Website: macys
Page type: gifting
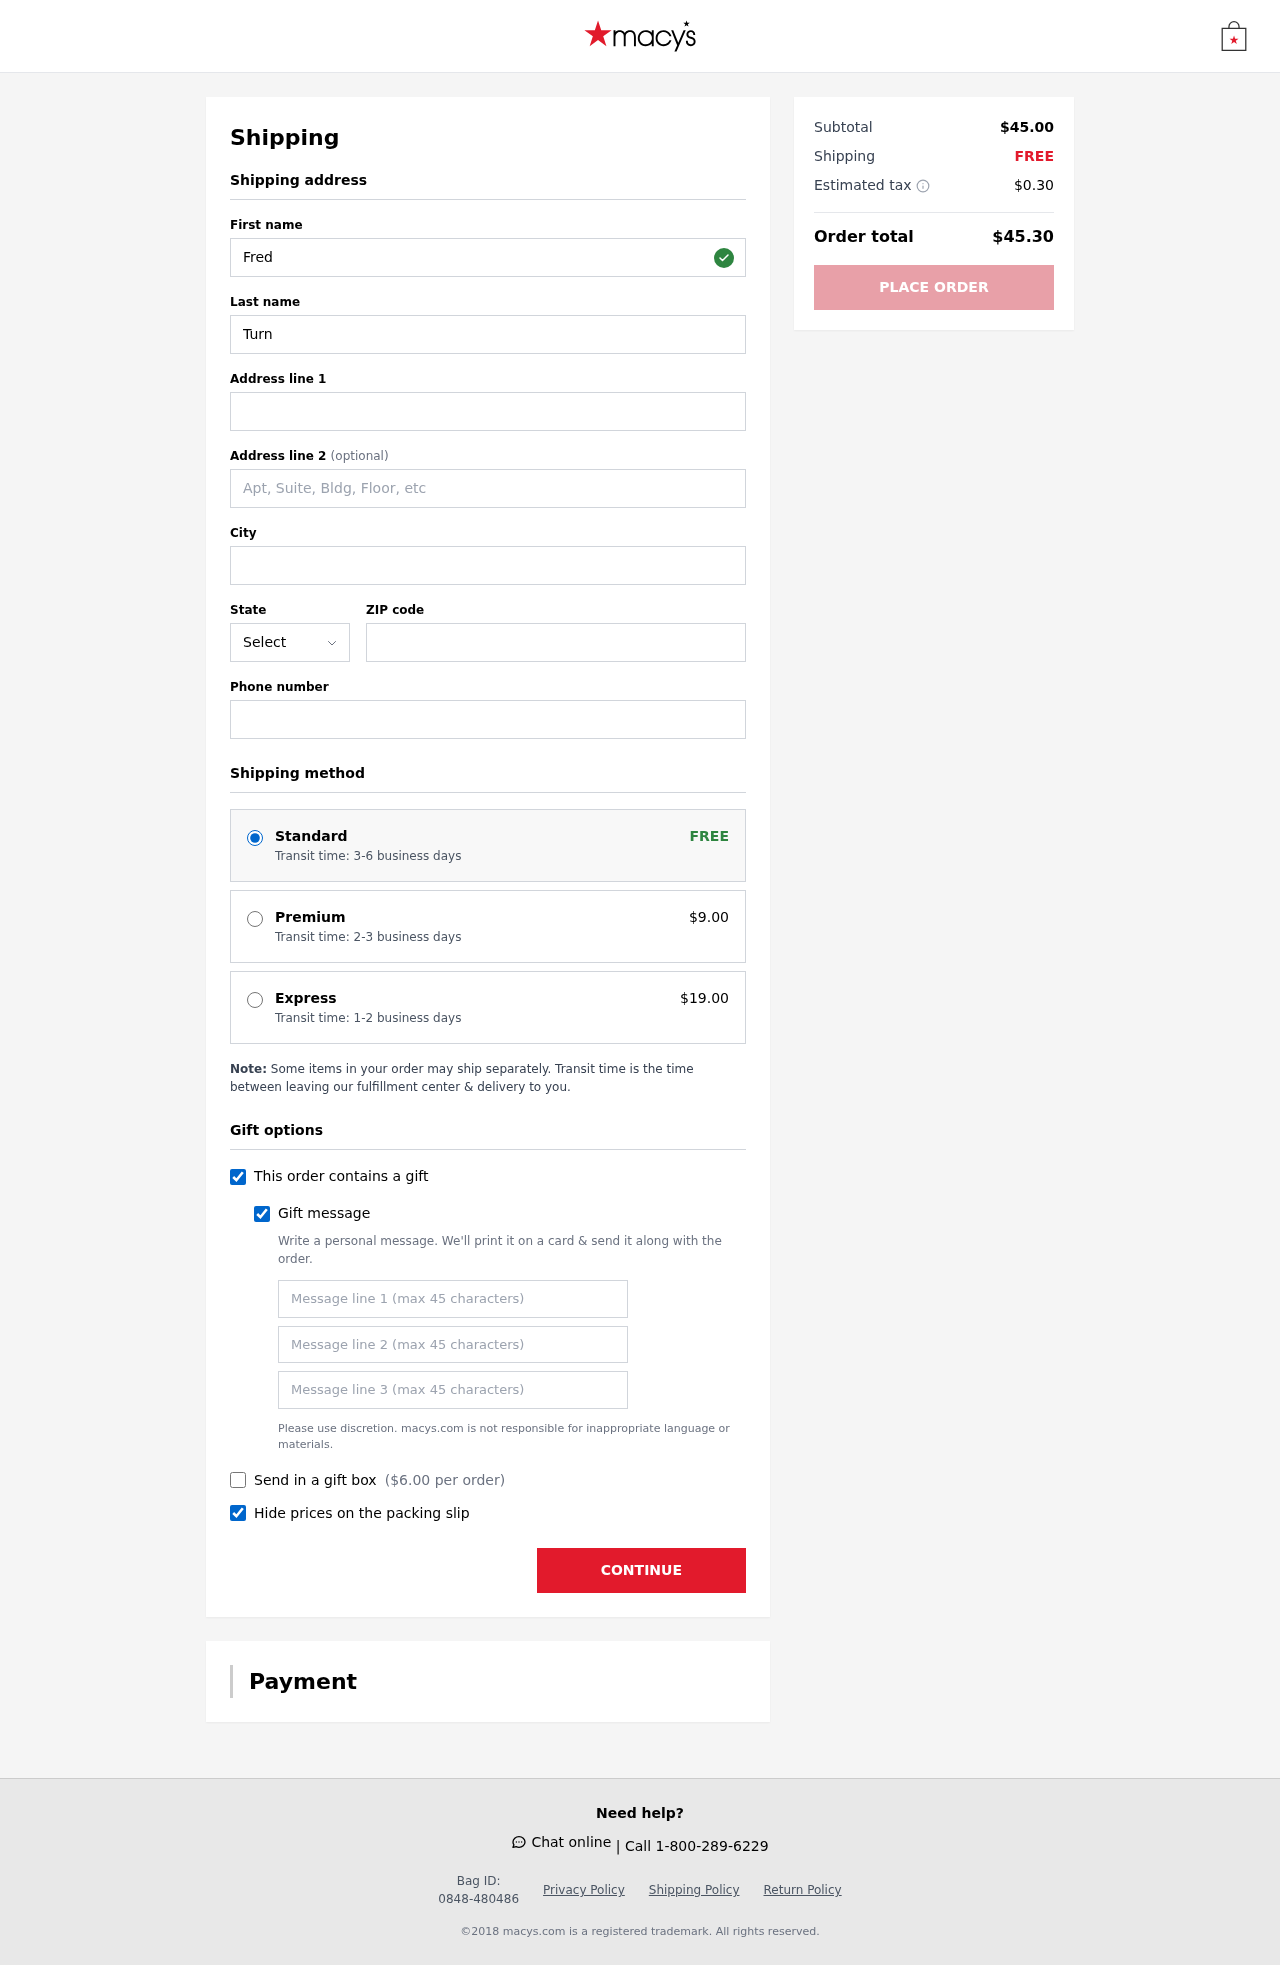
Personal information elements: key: PII_STATE_ABBR
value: MD
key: PII_FIRSTNAME
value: Fred
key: PII_LASTNAME
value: Turner
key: PII_STREET
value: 945 Erickson Shores
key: PII_CITY
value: East Kathy
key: PII_POSTCODE
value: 96457
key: PII_PHONE
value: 5433367807
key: PII_GIFT_MESSAGE
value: Hey Jeffrey, I know how much you enjoy keeping your garden in shape and sprucing up the yard, so I thought this would make your watering chores a breeze! Here’s to making your outdoor time even more enjoyable. Cheers!  Fred
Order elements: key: ORDER_SHIPPING_STANDARD
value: Transit time: 3-6 business days
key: ORDER_SHIPPING_PREMIUM
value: Transit time: 2-3 business days
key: ORDER_SHIPPING_PREMIUM_PRICE
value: $9.00
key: ORDER_SHIPPING_EXPRESS
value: Transit time: 1-2 business days
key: ORDER_SHIPPING_EXPRESS_PRICE
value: $19.00
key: ORDER_GIFT_BOX_PRICE
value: $6.00
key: ORDER_SUBTOTAL
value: $45.00
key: ORDER_SHIPPING_COST
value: FREE
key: ORDER_TAX
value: $0.30
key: ORDER_TOTAL
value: $45.30